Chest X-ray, AP view. Patient: 35 years old, sex F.
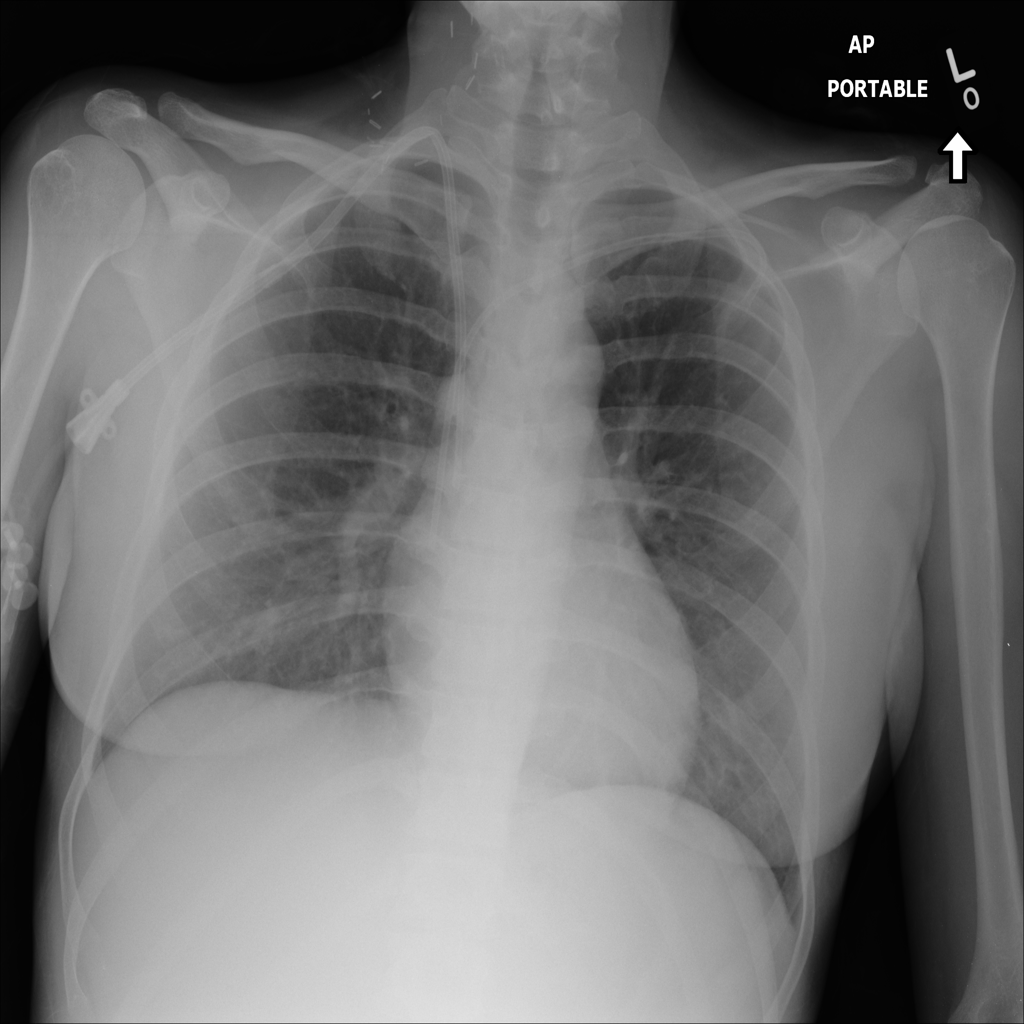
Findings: No Finding